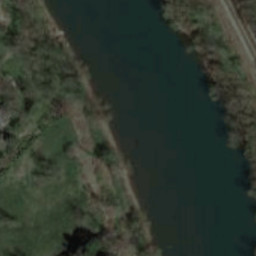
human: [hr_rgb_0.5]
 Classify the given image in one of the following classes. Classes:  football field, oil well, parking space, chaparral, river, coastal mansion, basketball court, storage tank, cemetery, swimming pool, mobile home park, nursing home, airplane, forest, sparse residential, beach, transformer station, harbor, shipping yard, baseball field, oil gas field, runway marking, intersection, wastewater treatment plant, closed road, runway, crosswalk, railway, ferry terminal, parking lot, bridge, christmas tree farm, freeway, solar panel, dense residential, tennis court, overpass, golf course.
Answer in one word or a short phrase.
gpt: river